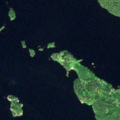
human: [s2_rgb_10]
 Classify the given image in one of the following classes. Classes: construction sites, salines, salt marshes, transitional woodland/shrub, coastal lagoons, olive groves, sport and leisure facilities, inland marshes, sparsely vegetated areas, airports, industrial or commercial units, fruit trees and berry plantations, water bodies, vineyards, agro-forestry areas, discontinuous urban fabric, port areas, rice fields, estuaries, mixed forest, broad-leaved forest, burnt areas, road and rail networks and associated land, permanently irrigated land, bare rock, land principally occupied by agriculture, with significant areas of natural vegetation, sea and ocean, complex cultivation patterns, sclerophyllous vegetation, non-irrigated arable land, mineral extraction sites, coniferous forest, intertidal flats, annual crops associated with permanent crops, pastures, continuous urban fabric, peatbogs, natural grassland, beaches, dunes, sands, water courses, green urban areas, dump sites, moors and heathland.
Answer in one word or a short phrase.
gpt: coniferous forest, mixed forest, water bodies